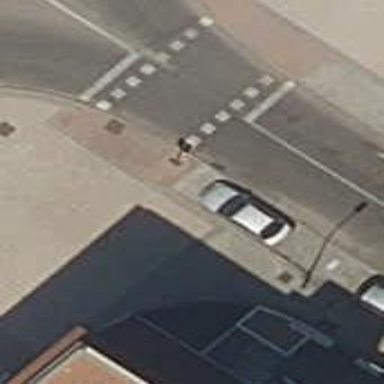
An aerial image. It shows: Road with traffic signals.